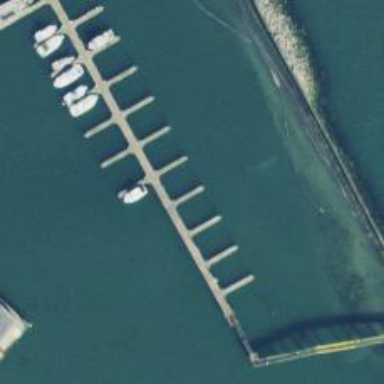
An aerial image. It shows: Pier with mooring facilities.